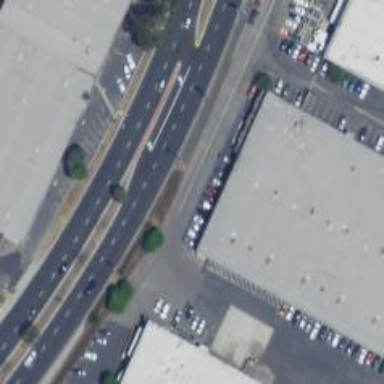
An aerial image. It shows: Secondary link road.